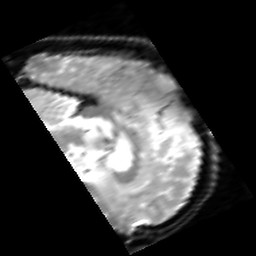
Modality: inplaneT2
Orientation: sagittal
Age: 32
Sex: male